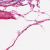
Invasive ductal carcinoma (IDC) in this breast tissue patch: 0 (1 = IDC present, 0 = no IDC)